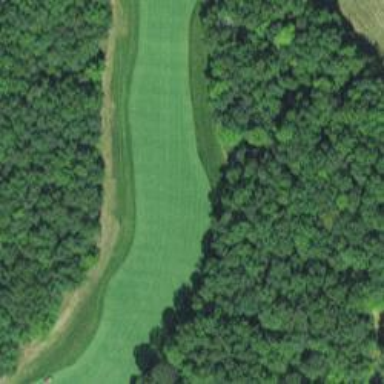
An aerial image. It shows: View of golf hole.